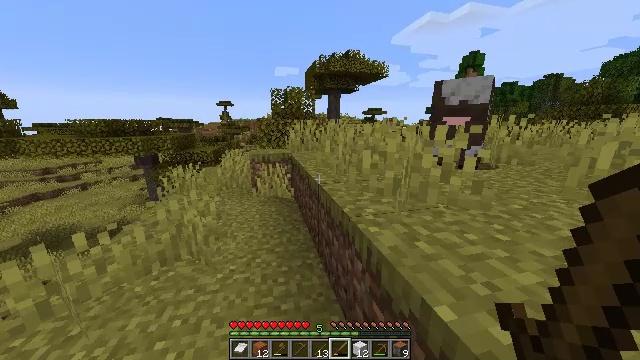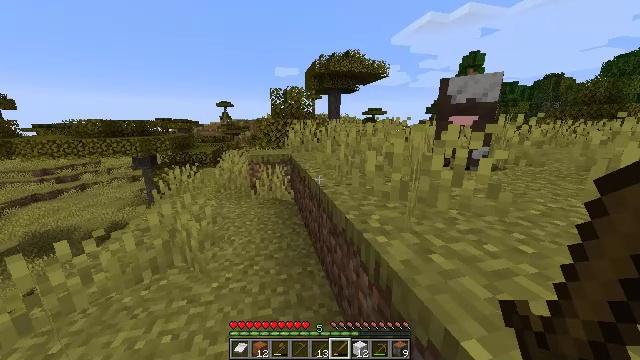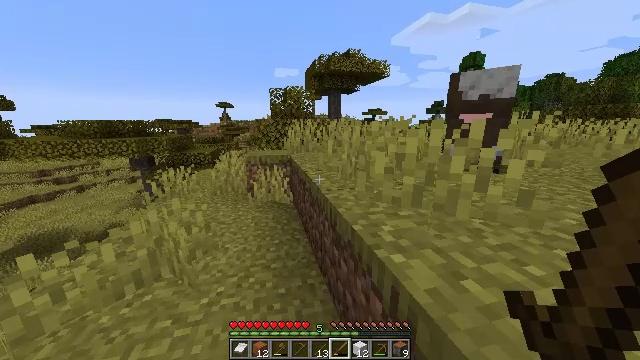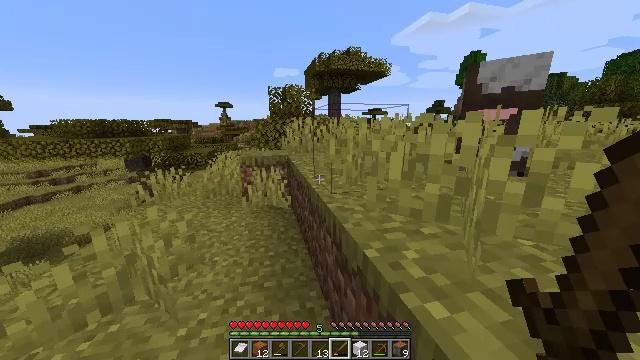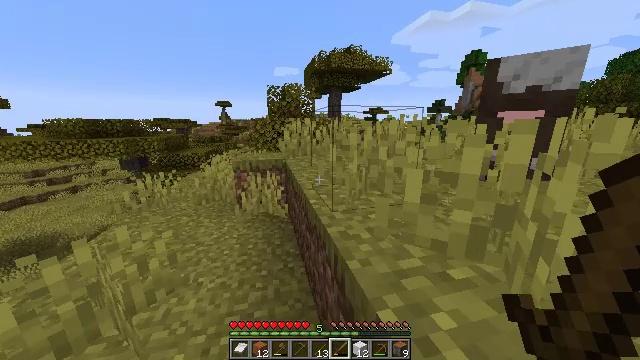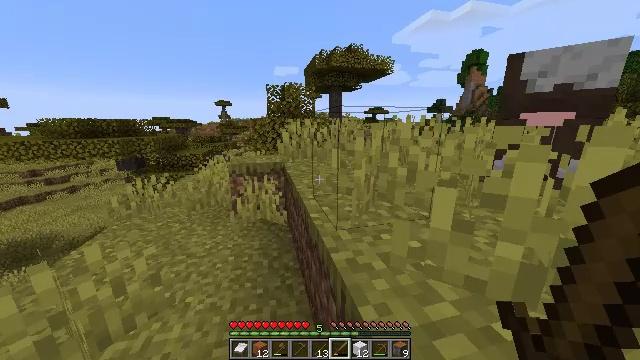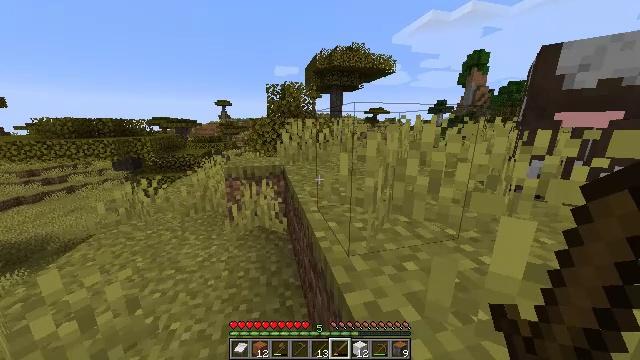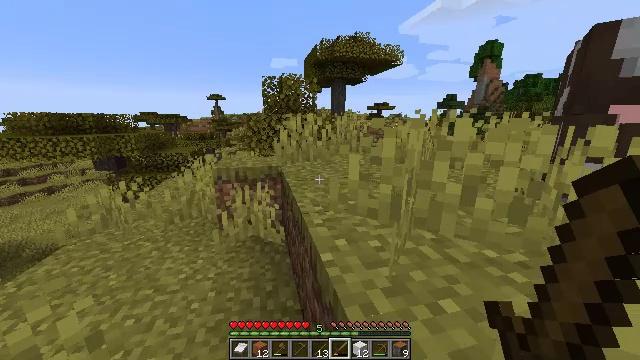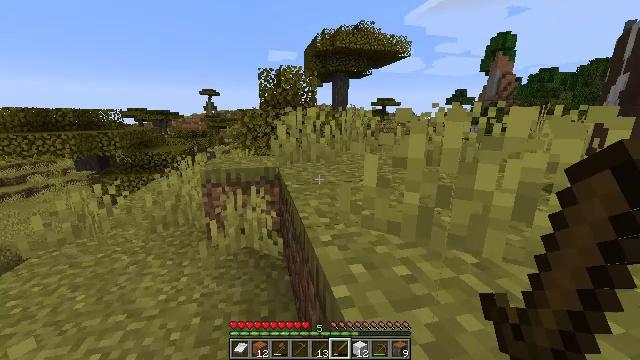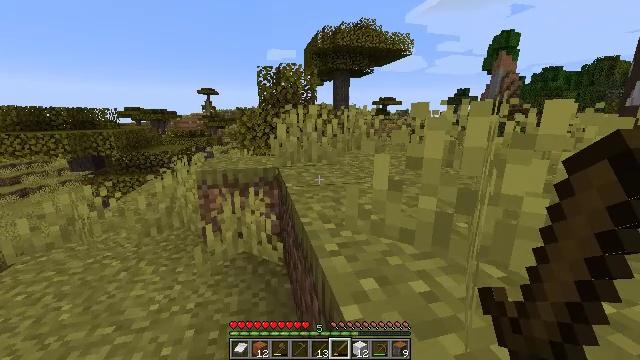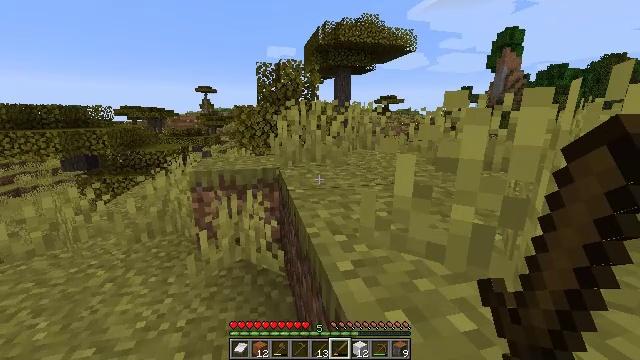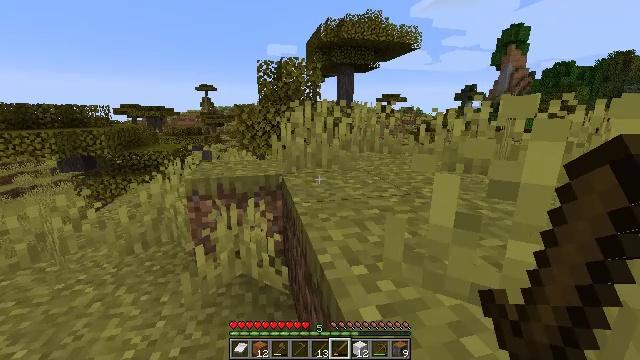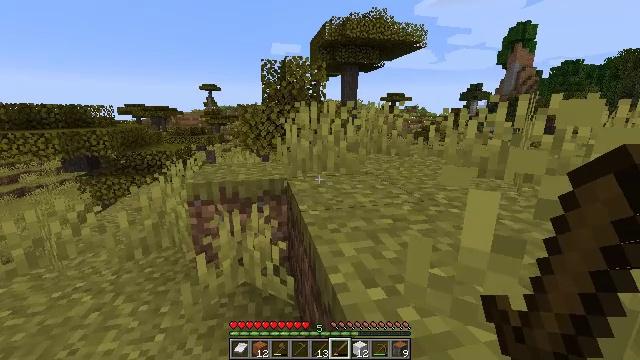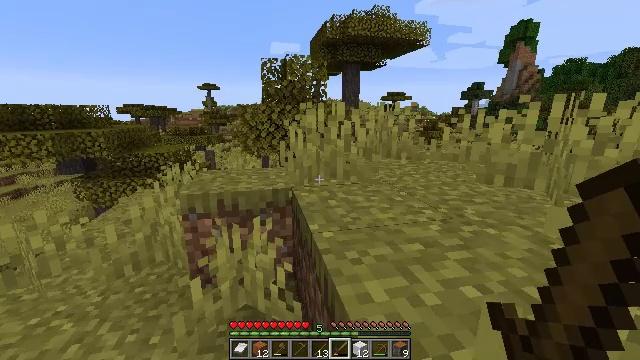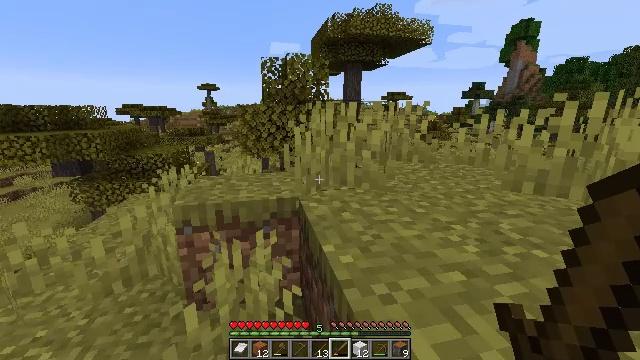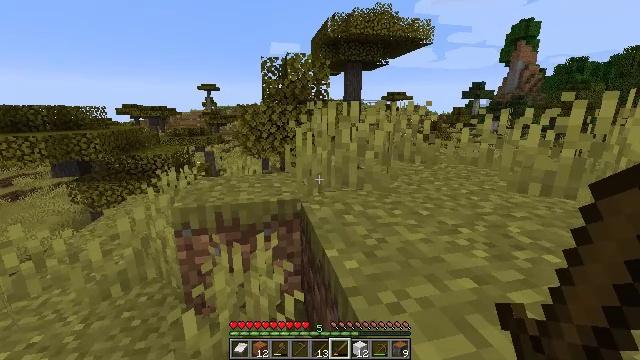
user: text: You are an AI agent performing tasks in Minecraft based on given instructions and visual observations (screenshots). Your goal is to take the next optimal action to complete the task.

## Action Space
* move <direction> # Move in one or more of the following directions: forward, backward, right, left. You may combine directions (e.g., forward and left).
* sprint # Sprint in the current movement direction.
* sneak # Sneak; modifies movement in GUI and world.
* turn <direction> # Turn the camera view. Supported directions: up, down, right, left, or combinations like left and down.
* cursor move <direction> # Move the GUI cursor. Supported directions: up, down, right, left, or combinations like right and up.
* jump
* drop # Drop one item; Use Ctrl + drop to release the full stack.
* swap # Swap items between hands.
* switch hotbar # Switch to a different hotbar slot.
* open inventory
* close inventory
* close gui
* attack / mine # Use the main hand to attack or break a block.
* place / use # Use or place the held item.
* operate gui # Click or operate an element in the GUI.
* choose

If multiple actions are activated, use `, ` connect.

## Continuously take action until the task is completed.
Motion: motion action
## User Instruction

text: Chop down the acacia log.
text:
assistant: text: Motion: move forward, sprint
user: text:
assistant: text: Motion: move forward, sprint
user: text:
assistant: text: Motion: move forward, sprint
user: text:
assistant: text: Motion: move forward, sprint
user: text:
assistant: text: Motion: move forward, sprint
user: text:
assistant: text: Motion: move forward, sprint
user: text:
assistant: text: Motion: move forward, sprint
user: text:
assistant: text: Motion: move forward, sprint
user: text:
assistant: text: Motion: move forward, sprint
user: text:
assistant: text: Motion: move forward, sprint
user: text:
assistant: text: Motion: move forward, sprint
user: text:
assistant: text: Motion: move forward, sprint
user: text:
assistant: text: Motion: move forward, sprint
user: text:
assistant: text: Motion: move forward, sprint
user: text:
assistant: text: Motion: move forward, sprint
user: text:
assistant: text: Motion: move forward, sprint, jump
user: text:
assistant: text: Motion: move forward, sprint, jump
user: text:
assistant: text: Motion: move forward, sprint, jump
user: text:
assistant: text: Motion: move forward, sprint, jump
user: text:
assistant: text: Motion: move forward, sprint, jump
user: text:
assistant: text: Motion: move forward, sprint, jump
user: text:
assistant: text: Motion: move forward, sprint
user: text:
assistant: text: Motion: move forward, sprint
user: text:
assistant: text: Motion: move forward, sprint
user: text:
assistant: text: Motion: move forward, sprint
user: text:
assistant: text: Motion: move forward, sprint
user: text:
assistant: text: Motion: move forward, sprint
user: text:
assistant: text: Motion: move forward, sprint
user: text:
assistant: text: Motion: move forward, sprint
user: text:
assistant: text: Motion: move forward, sprint